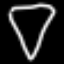
Label: diamond